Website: crate-barrel
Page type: account-selection
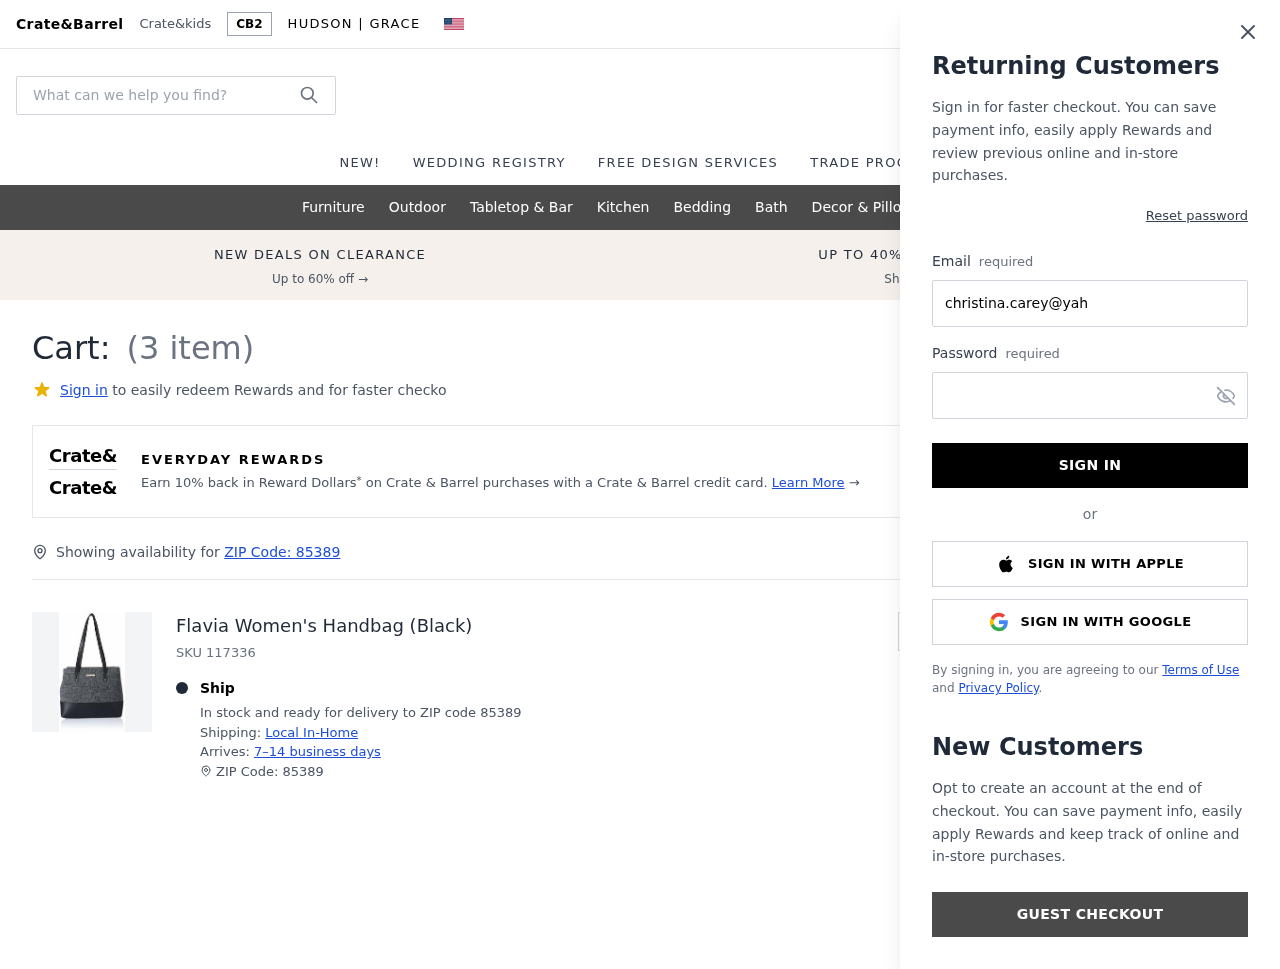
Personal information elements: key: PII_EMAIL
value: christina.carey@yahoo.com
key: PII_POSTCODE
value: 85389
Product elements: key: PRODUCT1_NAME
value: Flavia Women's Handbag (Black)
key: PRODUCT1_QUANTITY
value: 3
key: PRODUCT1_SKU
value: SKU 117336
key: PRODUCT1_ORIGINAL_PRICE
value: $31.86
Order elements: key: ORDER_NUM_ITEMS
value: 3
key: ORDER_SUBTOTAL
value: $76.47
Search elements: key: HEADER_SEARCH
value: What can we help you find?